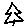
Label: tree